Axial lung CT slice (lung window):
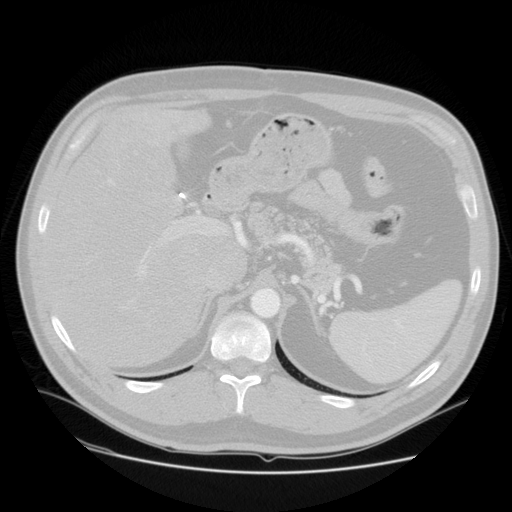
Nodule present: no